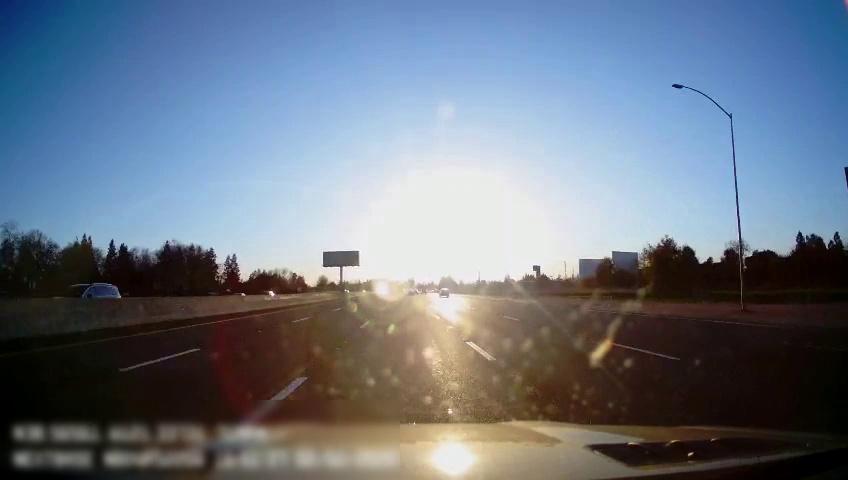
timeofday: Day
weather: Sunny
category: Drivable Space
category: Vehicles | SUV
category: Vehicles | Car
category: Vehicles | Car
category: Vehicles | SUV
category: Lanes | Alternate Lane
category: Lanes | Alternate Lane
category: Lanes | Current Lane
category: Lanes | Current Lane
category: Lanes | Alternate Lane
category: Lanes | Alternate Lane
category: Traffic | Signs